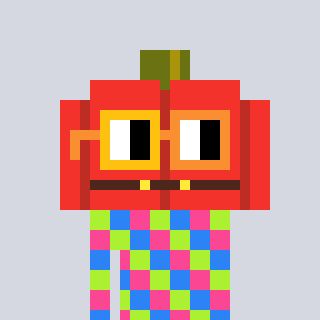
a pixel art character with square yellow and orange glasses, a pumpkin-shaped head and a grayscale-colored body on a cool background